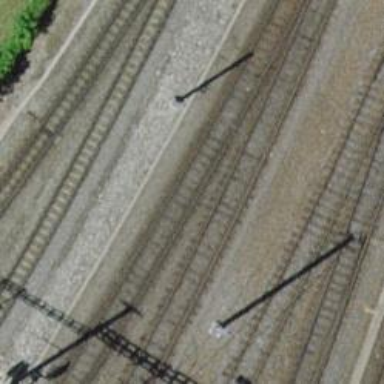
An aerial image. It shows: Rail siding with electrified contact lines for trains.